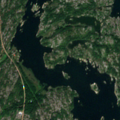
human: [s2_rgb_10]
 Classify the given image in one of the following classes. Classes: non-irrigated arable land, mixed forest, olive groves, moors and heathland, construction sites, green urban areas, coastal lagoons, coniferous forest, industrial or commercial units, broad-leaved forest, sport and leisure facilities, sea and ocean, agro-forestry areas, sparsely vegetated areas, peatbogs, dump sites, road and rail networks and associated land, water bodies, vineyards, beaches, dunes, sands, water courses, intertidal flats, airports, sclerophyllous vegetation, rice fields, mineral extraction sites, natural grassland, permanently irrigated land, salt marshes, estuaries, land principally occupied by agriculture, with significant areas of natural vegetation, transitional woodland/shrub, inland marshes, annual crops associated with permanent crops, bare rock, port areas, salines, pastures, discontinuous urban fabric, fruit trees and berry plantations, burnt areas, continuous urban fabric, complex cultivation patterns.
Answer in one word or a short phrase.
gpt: broad-leaved forest, bare rock, sea and ocean